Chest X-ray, PA view. Patient: 41 years old, sex F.
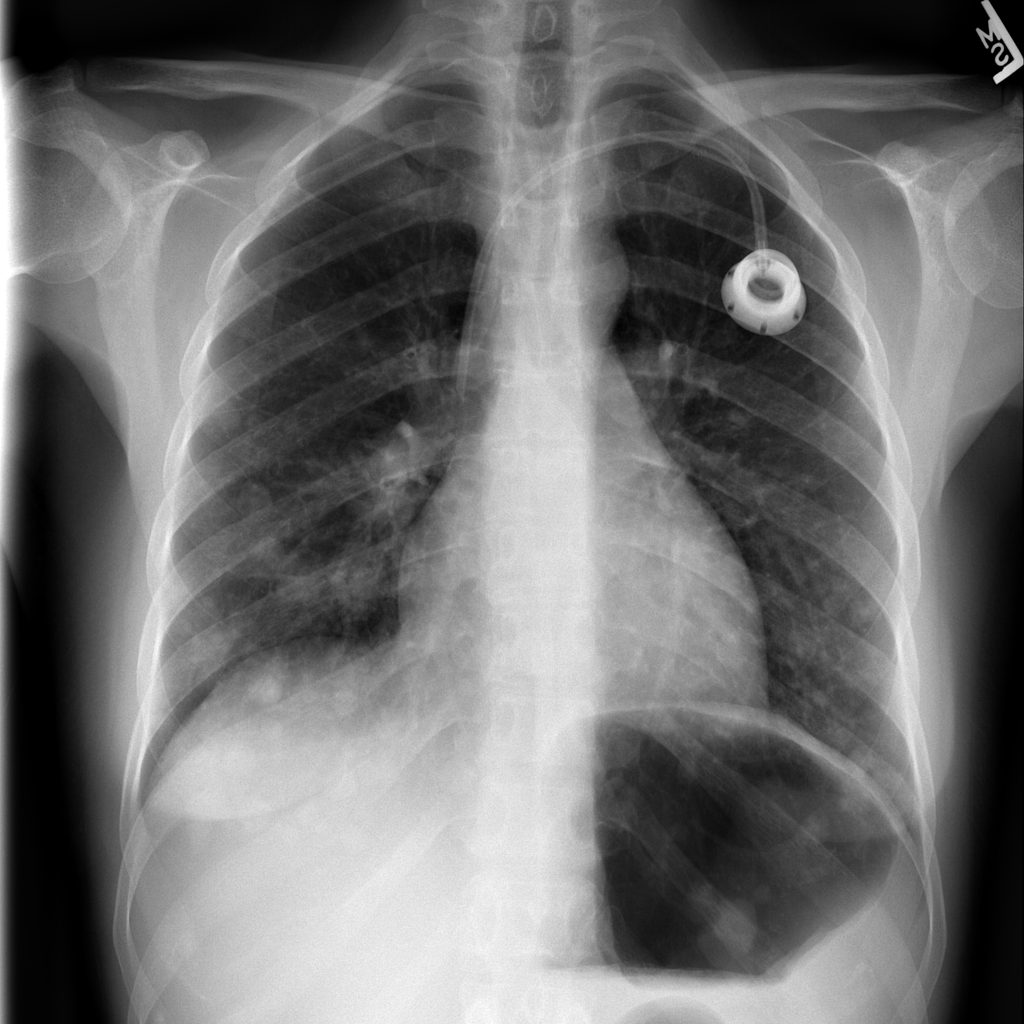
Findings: Nodule